Question: I have a CSS 'background-image' issue that I can't figure out.
Here it is:
'''
#yes {
background-image:url("../tick.png");
background-repeat: no-repeat;
height: 16px;
width: 16px;
}
#no {
background-image:url("../cross.png");
background-repeat: no-repeat;
height: 16px;
width: 16px;
}
'''
'''
<td id="yes"></td>
<td>Item 1</td>
<td id="no"></td>
<td>Item 2</td>
'''

No matter what I do, I can't get the '#no' id to work.
- - 'cross.png''tick.png'- 'background-image:url("http://.../cross.png");'
I don't know what else troubleshoot?
I know I can just use '<img...' (which works fine) but I don't want to be defeated.
Can someone just put me out of my misery!?
Massive thanks in advance.
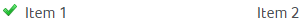
Answer: OK, so with the assistance of <URL>, he identified some strange characters included in the CSS file.

This was stopping the rest of the CSS file from being parsed.
Notepad++ didn't display these character and neither did Notepad. A quick Google found this <URL>.
To resolve my issue, I simply deleted the '#yes' and '#no' ids and recreated them (this time using classes and it seems to have resolved my issue.
Hope this helps someone else in the future as I was literally pulling my hair out.
Thanks to all those who helped!